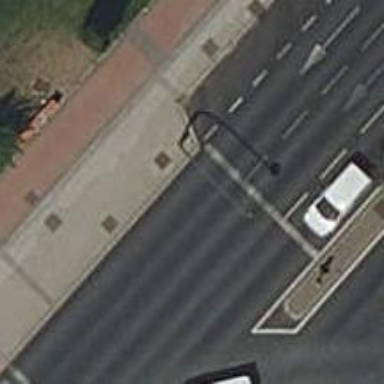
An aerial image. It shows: Road with traffic signals.